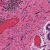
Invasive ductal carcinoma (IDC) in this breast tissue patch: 0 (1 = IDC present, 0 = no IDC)